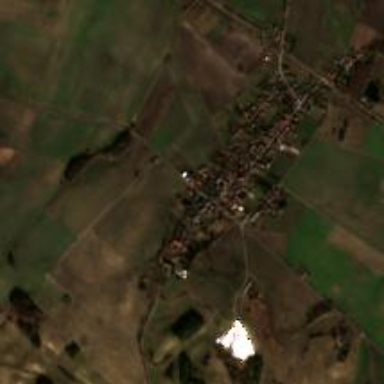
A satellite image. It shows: Village.